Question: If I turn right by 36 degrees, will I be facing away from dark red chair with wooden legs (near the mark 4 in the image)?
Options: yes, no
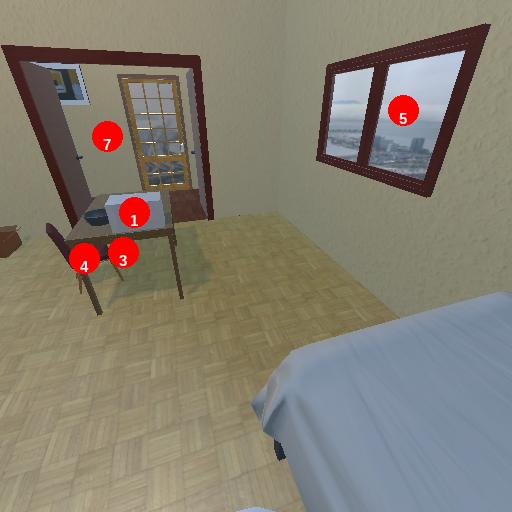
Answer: yes